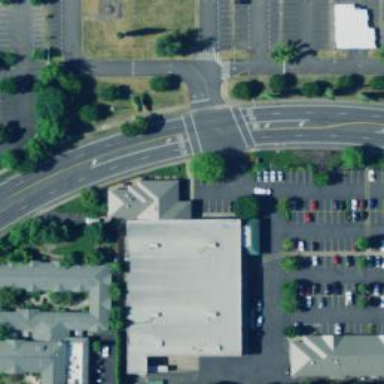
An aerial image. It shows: Solid stop line on the road marking.